Question:
Mine is on the right side and won't do any colors only if I have all 3 matched
'''
while (AttemptNumber <= 999)
{
AttemptNumber = AttemptNumber + 1; //ALT that i m not going to use : AttemptNumber++
myString = "Attempt #" + AttemptNumber.ToString();
myRandom1 = myRandomObj.Next(0, 9);
myRandom2 = myRandomObj.Next(0, 9);
myRandom3 = myRandomObj.Next(0, 9);
random1Label.Text = myRandom1.ToString();
random2Label.Text = myRandom2.ToString();
random3Label. Text = myRandom3.ToString();
AttemptsLbl.Text = AttemptNumber.ToString("#,##0");
if (myRandom1 == myNum1 && myRandom2 == myNum2 && myRandom3 == myNum3)
{
// random label color changing for the label to green if matched
random1Label.BackColor = Color.LightGreen;
random2Label.BackColor = Color.LightGreen;
random3Label.BackColor = Color.LightGreen;
//we have match for all 3 digits = winner!
myString = myString + " SUCCESS: " + myNum1 + myNum2 + myNum3 + " vs " + myRandom1 + myRandom2 + myRandom3;
MessageBox.Show(" Match Found for All 3 Digits - it took " + AttemptNumber + " tries! ");
Listbox.Items.Add(myString);
matchFound = true;
break;
}
else
{
//we dont have a match
myString = myString + " Failed: " + myNum1 + myNum2 + myNum3 + " vs " + myRandom1 + myRandom2 + myRandom3;
random1Label.BackColor = Color.LightGreen;
random2Label.BackColor = Color.LightGreen;
random3Label.BackColor = Color.LightGreen;
Listbox.Items.Add(myString);
}
'''
Like the pic displays I only want one color green to be matched or two if two digits are matched. How to make one label turn green color if a only one number is matched?
How to make a label turn green color if only one its matched not all three at once?
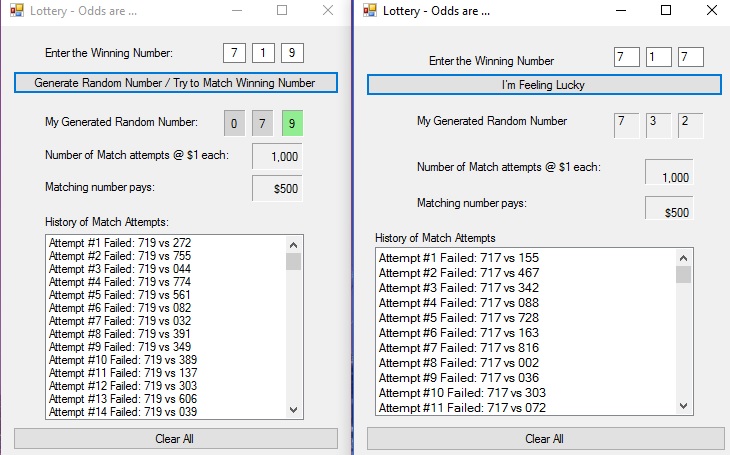
Answer: I'm not sure if I understood your question correctly. I guess this is what you are looking for.
1. Reset all label background color to grey on every iteration
2. Conditionally display background of each label only if that particular digit matches. while (AttemptNumber <= 999)
{
//Reset the Background Color for every Iteration
random1Label.BackColor = Color.Grey;//Initial Background color
random2Label.BackColor = Color.Grey;//Initial Background color
random3Label.BackColor = Color.Grey;//Initial Background color
AttemptNumber = AttemptNumber + 1; //ALT that i m not going to use : AttemptNumber++
myString = "Attempt #" + AttemptNumber.ToString();
myRandom1 = myRandomObj.Next(0, 9);
myRandom2 = myRandomObj.Next(0, 9);
myRandom3 = myRandomObj.Next(0, 9);
random1Label.Text = myRandom1.ToString();
random2Label.Text = myRandom2.ToString();
random3Label. Text = myRandom3.ToString();
AttemptsLbl.Text = AttemptNumber.ToString("#,##0");
if (myRandom1 == myNum1 && myRandom2 == myNum2 && myRandom3 == myNum3)
{
// random label color changing for the label to green if matched
random1Label.BackColor = Color.LightGreen;
random2Label.BackColor = Color.LightGreen;
random3Label.BackColor = Color.LightGreen;
//we have match for all 3 digits = winner!
myString = myString + " SUCCESS: " + myNum1 + myNum2 + myNum3 + " vs " + myRandom1 + myRandom2 + myRandom3;
MessageBox.Show(" Match Found for All 3 Digits - it took " + AttemptNumber + " tries! ");
Listbox.Items.Add(myString);
matchFound = true;
break;
}
else
{
//we dont have a match
myString = myString + " Failed: " + myNum1 + myNum2 + myNum3 + " vs " + myRandom1 + myRandom2 + myRandom3;
if (myRandom1 == myNum1)
random1Label.BackColor = Color.LightGreen;
if (myRandom2 == myNum2)
random2Label.BackColor = Color.LightGreen;
if (myRandom3 == myNum3)
random3Label.BackColor = Color.LightGreen;
Listbox.Items.Add(myString);
}